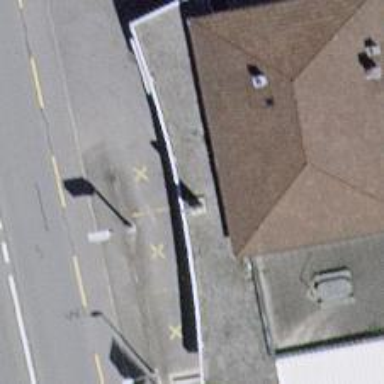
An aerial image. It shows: Fuel station.